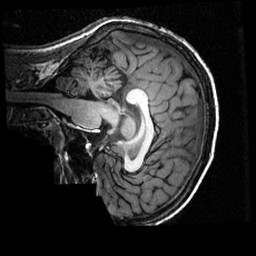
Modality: T1w
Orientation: sagittal
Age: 19
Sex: female